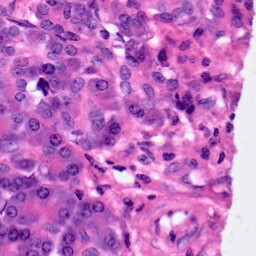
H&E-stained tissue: Pancreatic